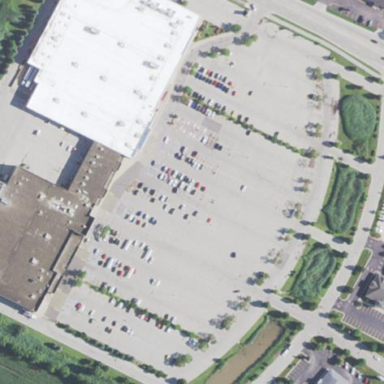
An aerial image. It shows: Retail area.